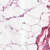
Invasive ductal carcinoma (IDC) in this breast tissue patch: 0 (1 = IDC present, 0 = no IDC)